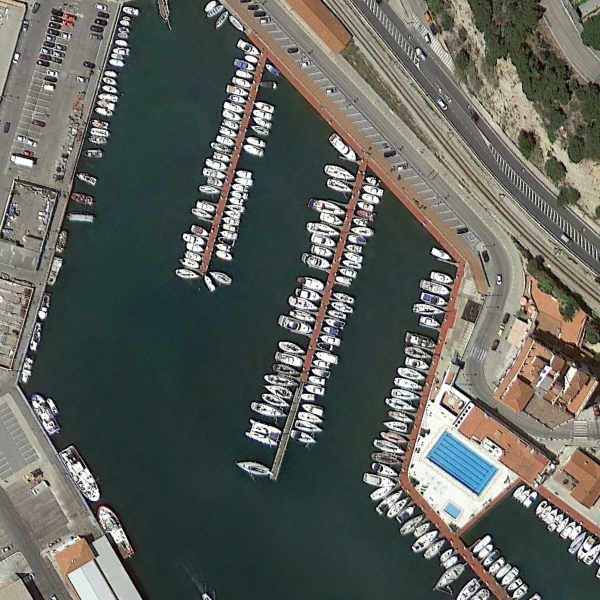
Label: Port